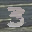
Label: 3